Interaction volume radius: 10 \u00c5
Interaction volume height: 10 \u00c5
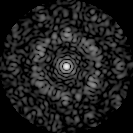
Disorder parameter: 0.7446